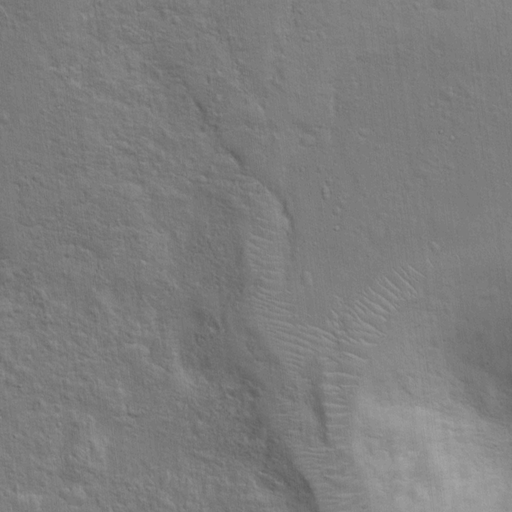
Classes present: Background, Cone